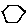
Label: hexagon